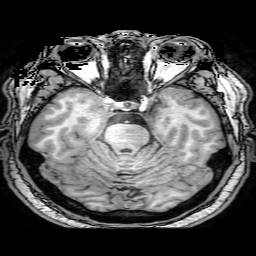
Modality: T1w
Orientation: coronal
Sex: male
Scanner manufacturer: philips
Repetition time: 0.008196 s
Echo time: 0.0038 s